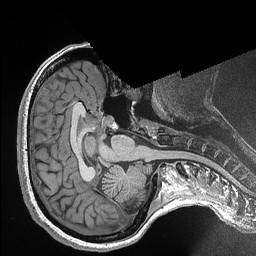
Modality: T1w
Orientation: axial
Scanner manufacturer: siemens
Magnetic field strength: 3 T
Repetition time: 2.3 s
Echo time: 0.00298 s